Interaction volume radius: 5 \u00c5
Interaction volume height: 20 \u00c5
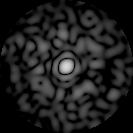
Disorder parameter: 0.8763